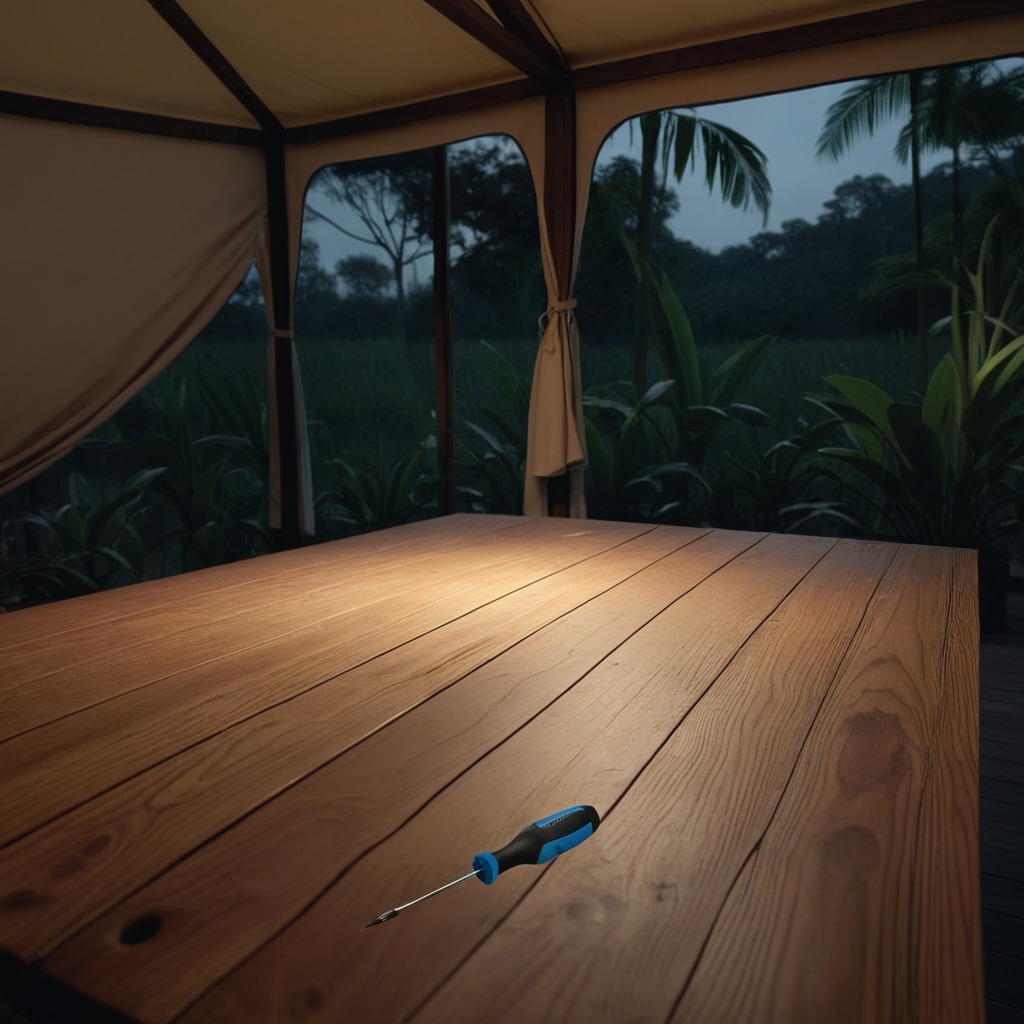
A screwdriver lies on a wooden table inside a jungle field workshop tent at night dim ambient light soft shadows worn but